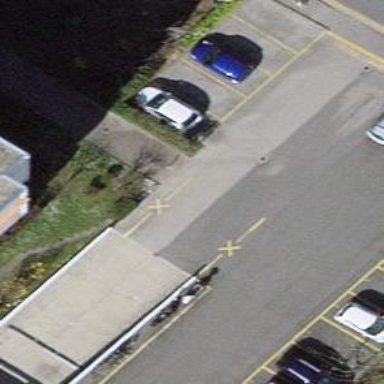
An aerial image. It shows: Road serving as parking aisle.